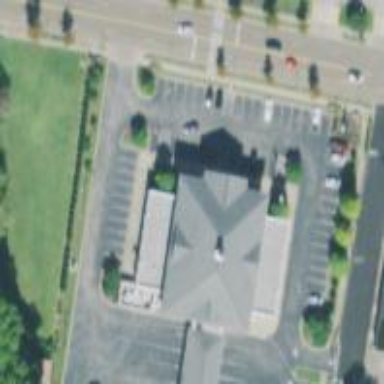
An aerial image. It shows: Bank building.